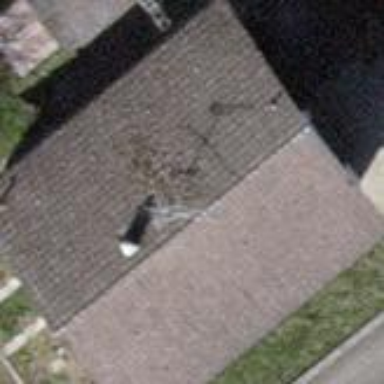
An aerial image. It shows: Simple and straightforward house.